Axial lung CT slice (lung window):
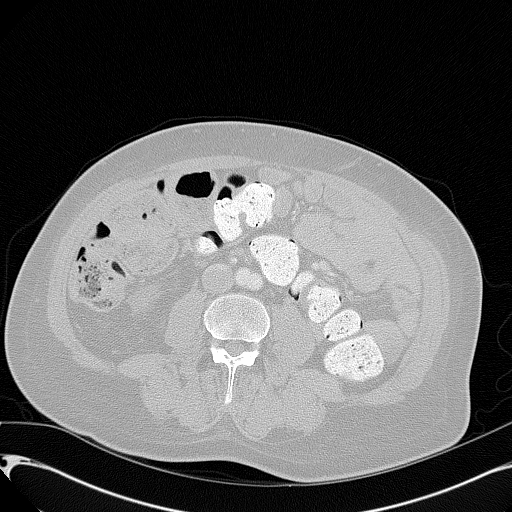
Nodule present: no